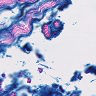
Metastatic tissue present: no